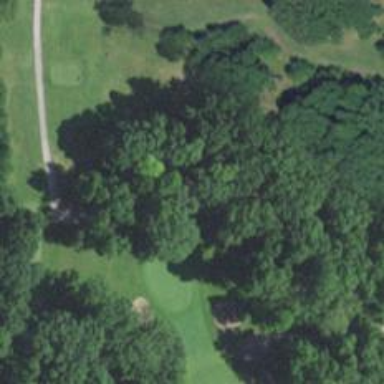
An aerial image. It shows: Path designated for golf carts.